Field crop: maize
Growth stage: 2
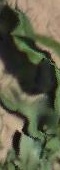
Species: maize